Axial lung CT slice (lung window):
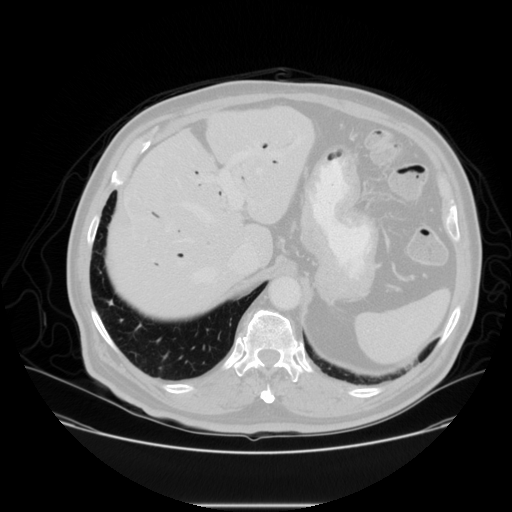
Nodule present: yes
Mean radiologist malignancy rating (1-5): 2.75